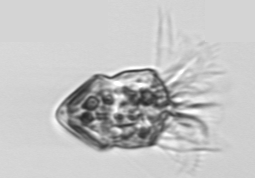
Label: Strombidium_inclinatum